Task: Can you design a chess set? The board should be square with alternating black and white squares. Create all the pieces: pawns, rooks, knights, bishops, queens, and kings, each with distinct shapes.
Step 104:
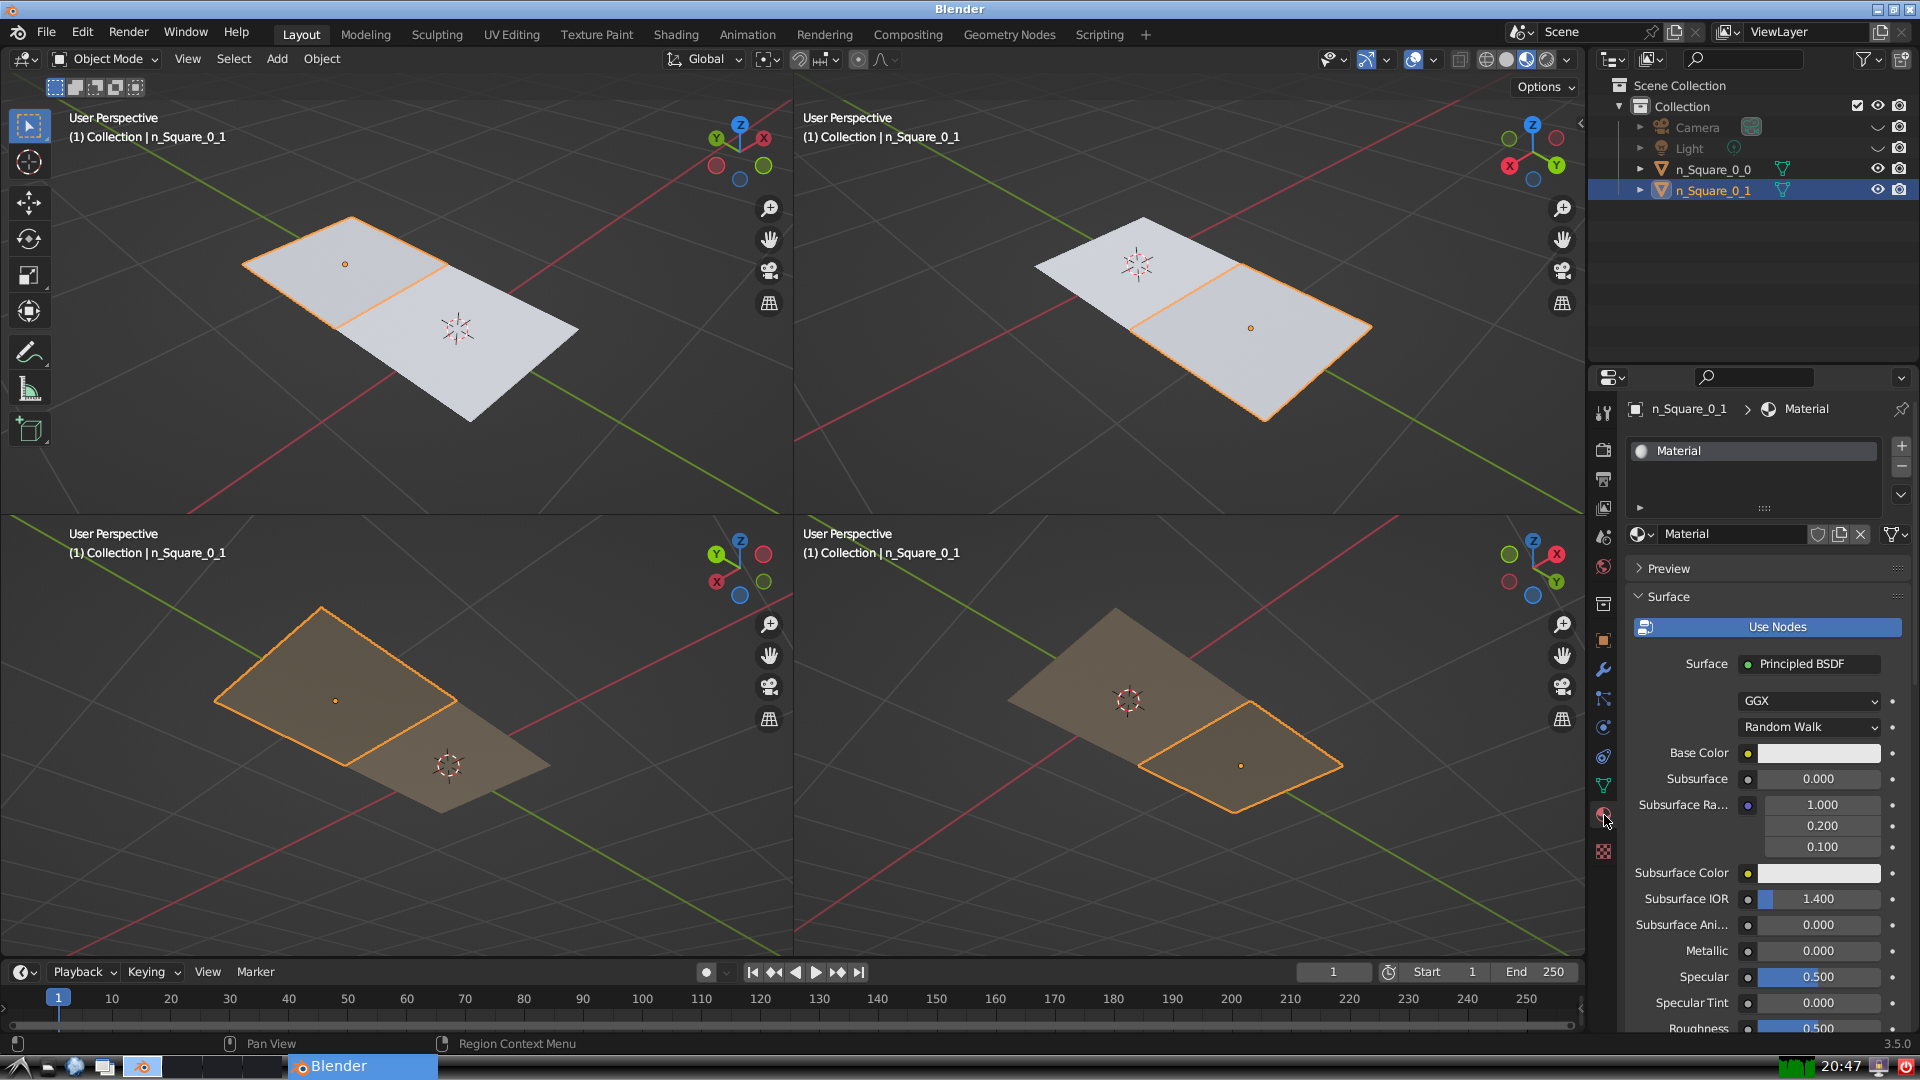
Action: click: no